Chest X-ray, PA view. Patient: 68 years old, sex M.
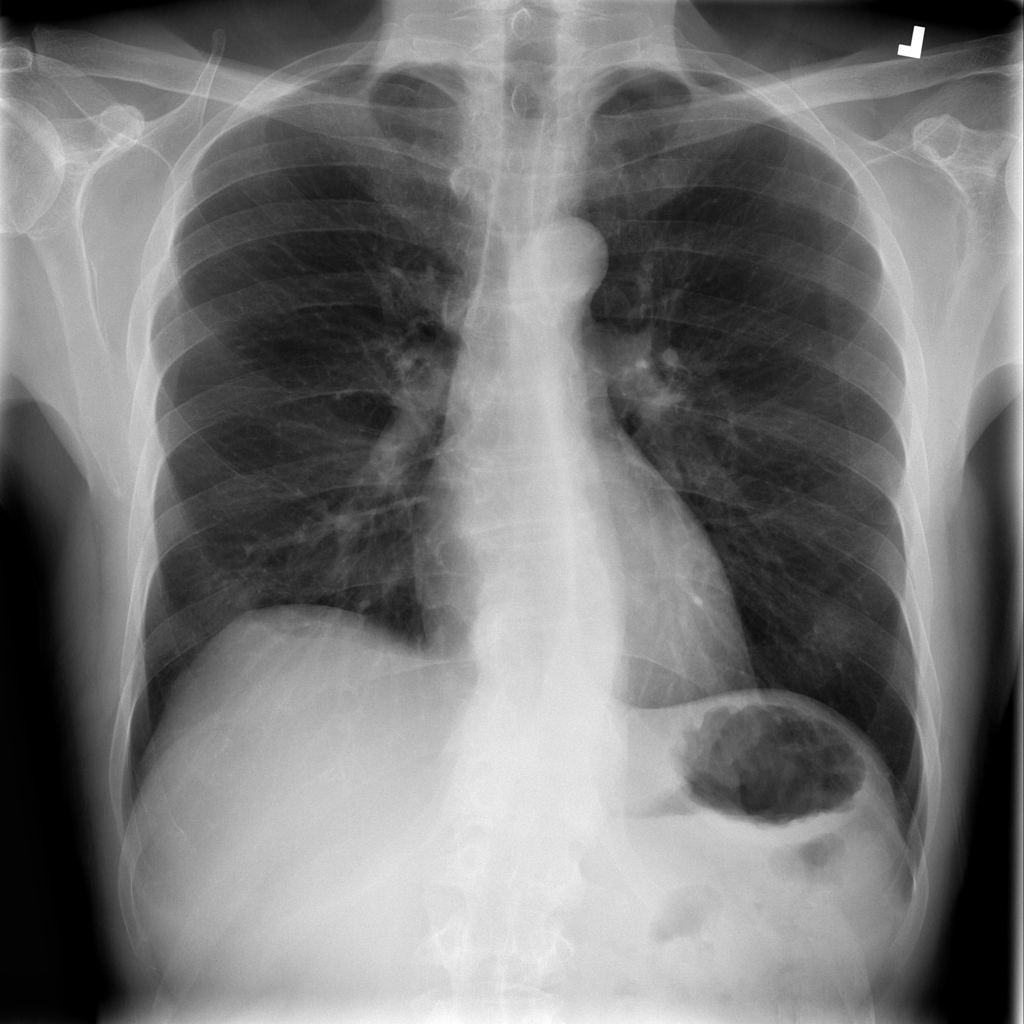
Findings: No Finding